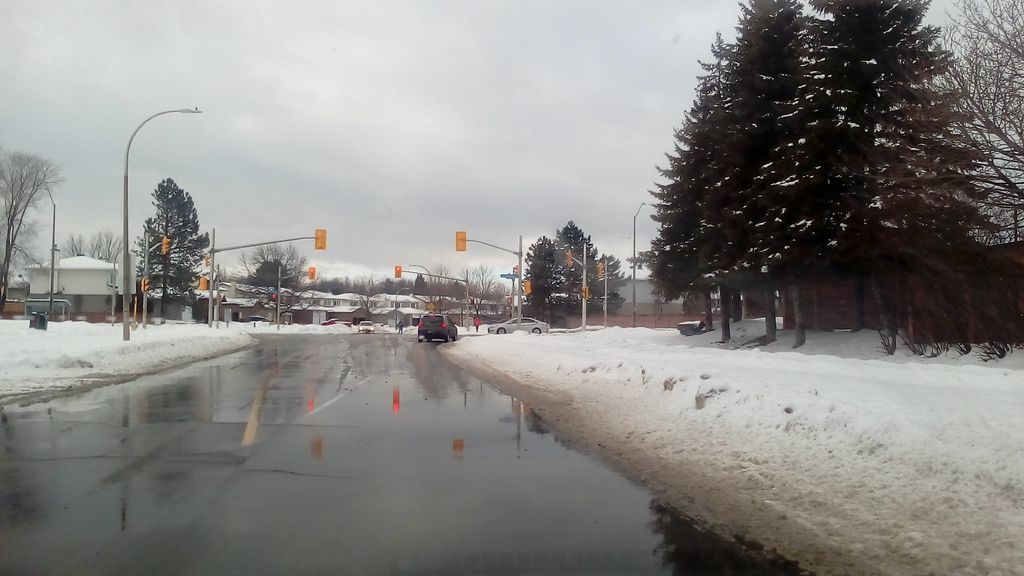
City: ottawa-gatineau